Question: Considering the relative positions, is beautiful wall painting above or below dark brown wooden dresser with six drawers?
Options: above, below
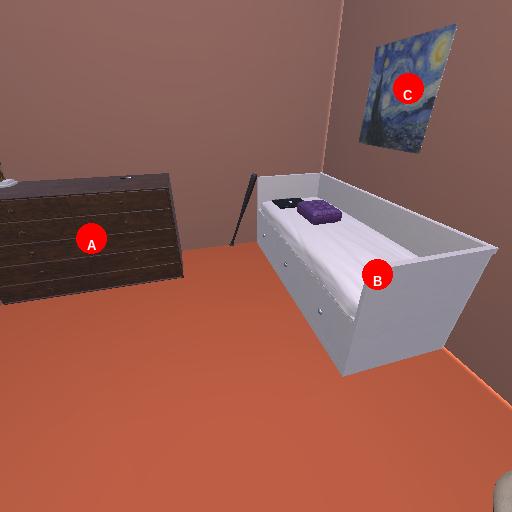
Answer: above